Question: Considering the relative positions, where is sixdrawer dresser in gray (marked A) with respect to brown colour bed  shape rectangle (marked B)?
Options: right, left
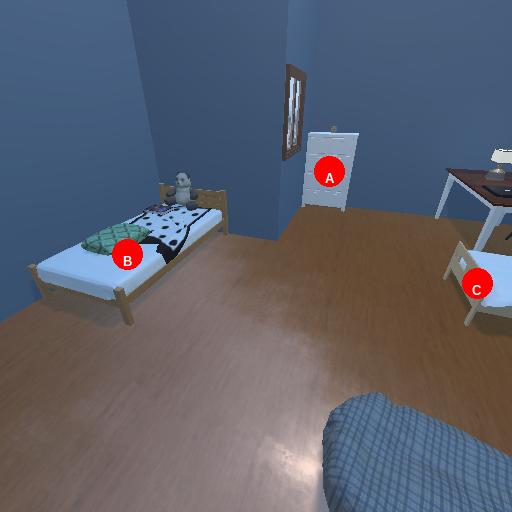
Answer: right